Interaction volume radius: 5 \u00c5
Interaction volume height: 25 \u00c5
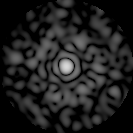
Disorder parameter: 0.7687